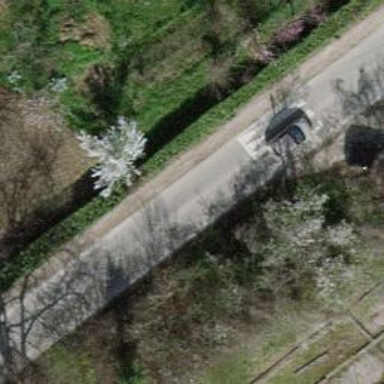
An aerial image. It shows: Traffic calming hump on the road.